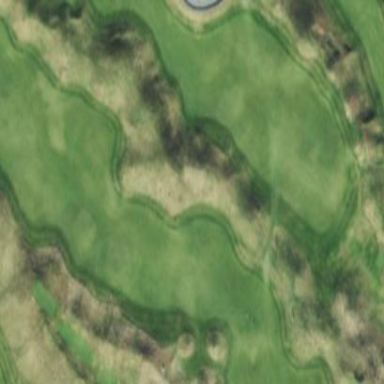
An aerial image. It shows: Rough area on grassy golf course.